Question: What is the job title?
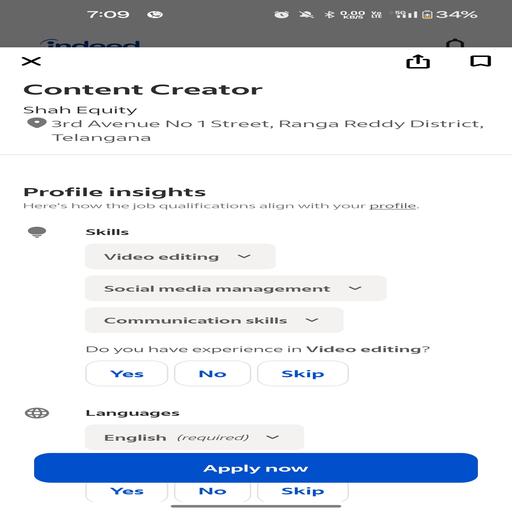
Answer: Content Creator